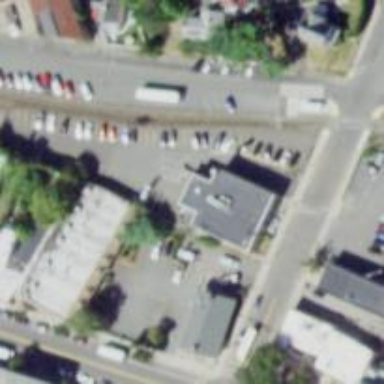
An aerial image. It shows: Post office.